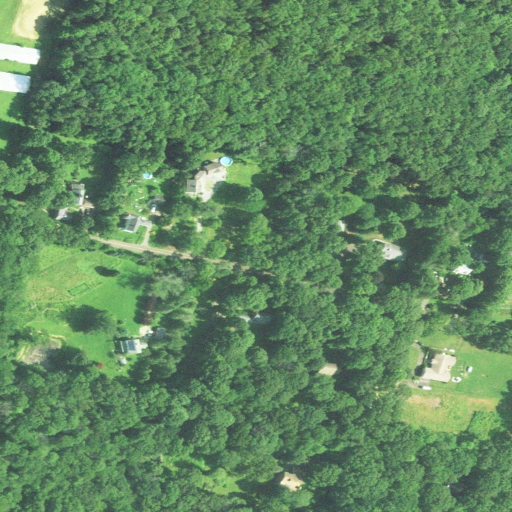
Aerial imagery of mountain in Connecticut named Carrington Hill containing deciduous forest, mixed forest, open development, pasture, low intensity development, woody wetlands, and medium intensity development